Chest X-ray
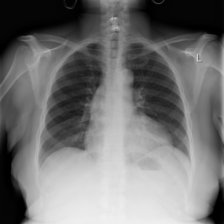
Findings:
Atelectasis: negative
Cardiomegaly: positive
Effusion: negative
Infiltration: negative
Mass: negative
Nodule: negative
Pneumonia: negative
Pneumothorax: negative
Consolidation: negative
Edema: negative
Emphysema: negative
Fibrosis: negative
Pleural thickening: negative
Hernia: negative